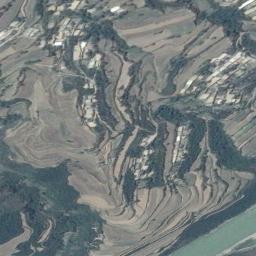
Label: terrace